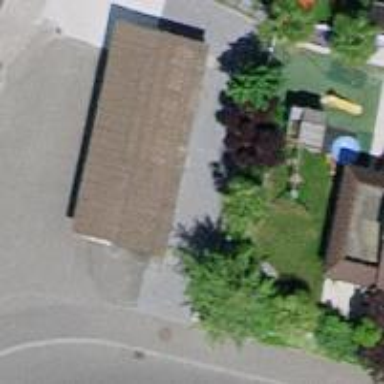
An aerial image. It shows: Carport building.